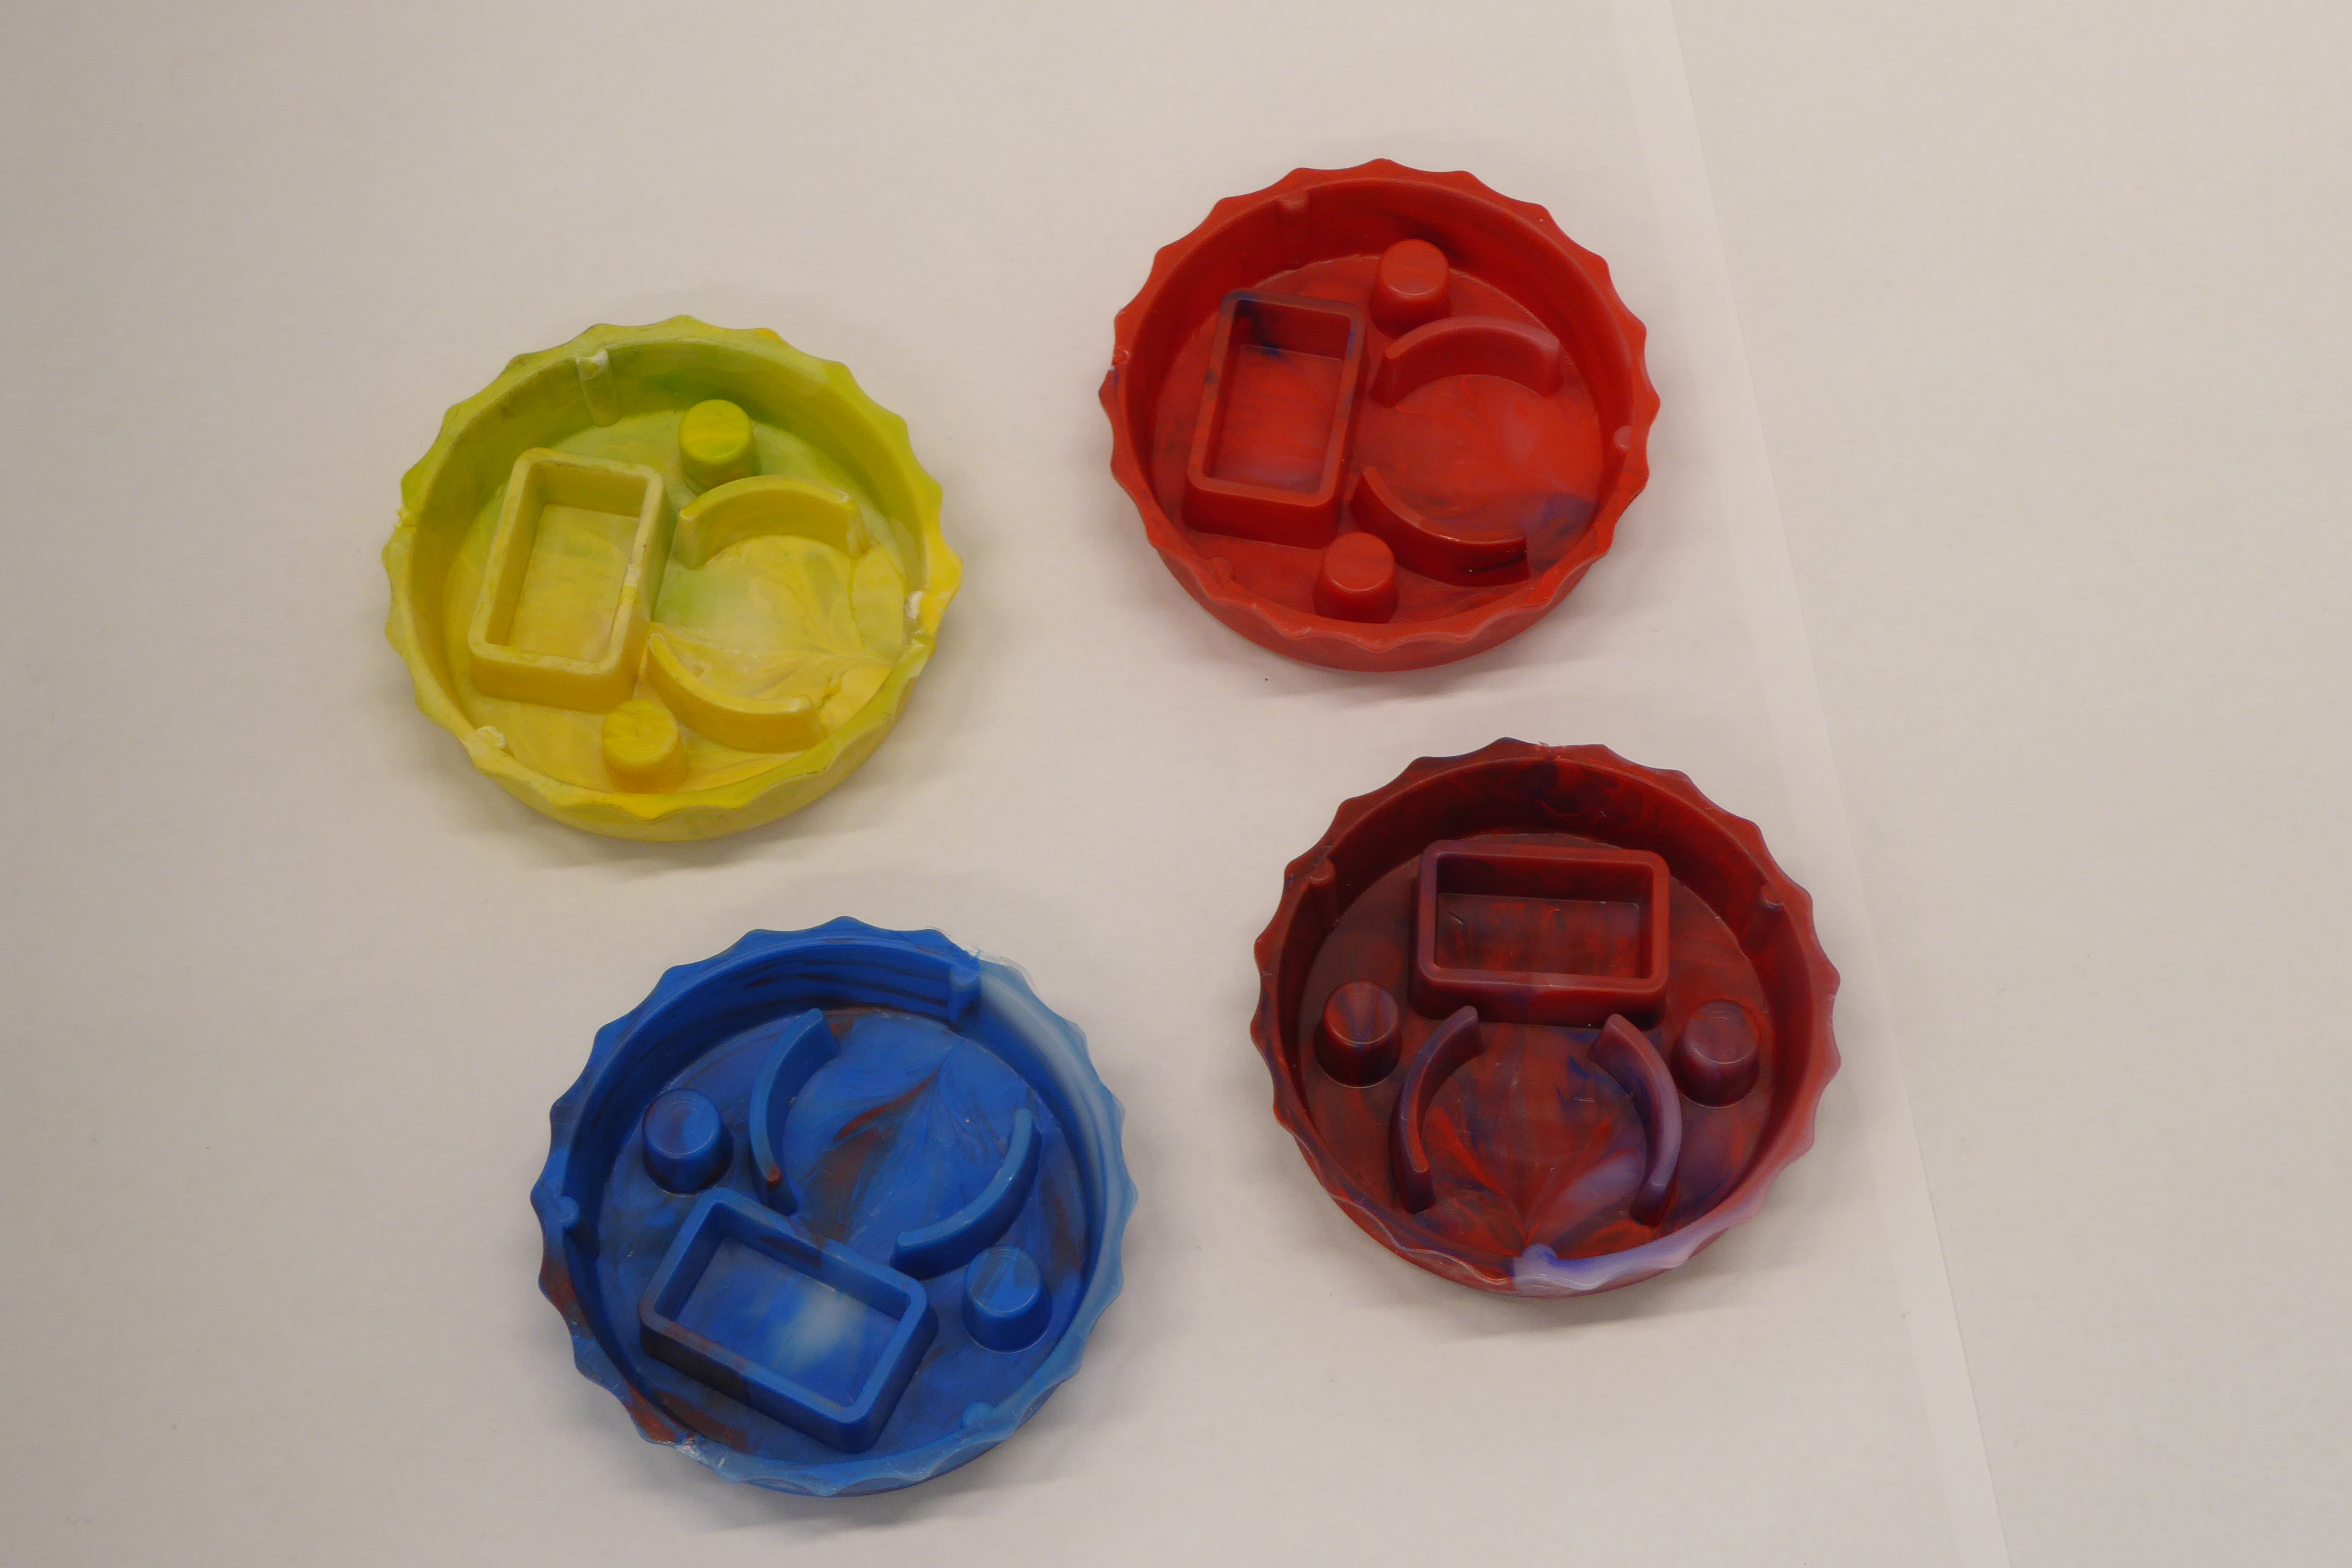
Label: Bottle Opener - Cover